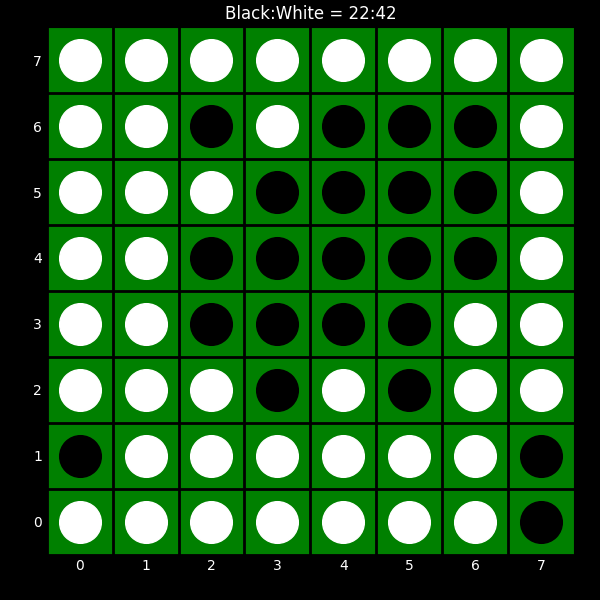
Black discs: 22
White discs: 42